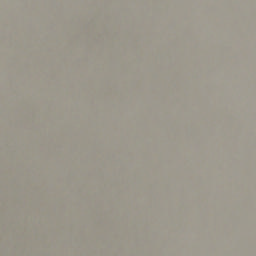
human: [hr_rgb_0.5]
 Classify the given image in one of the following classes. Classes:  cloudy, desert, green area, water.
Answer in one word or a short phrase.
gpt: cloudy